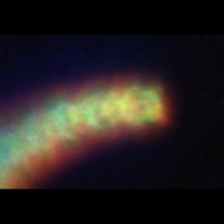
Taxon: Guinardia
Group: Diatoms